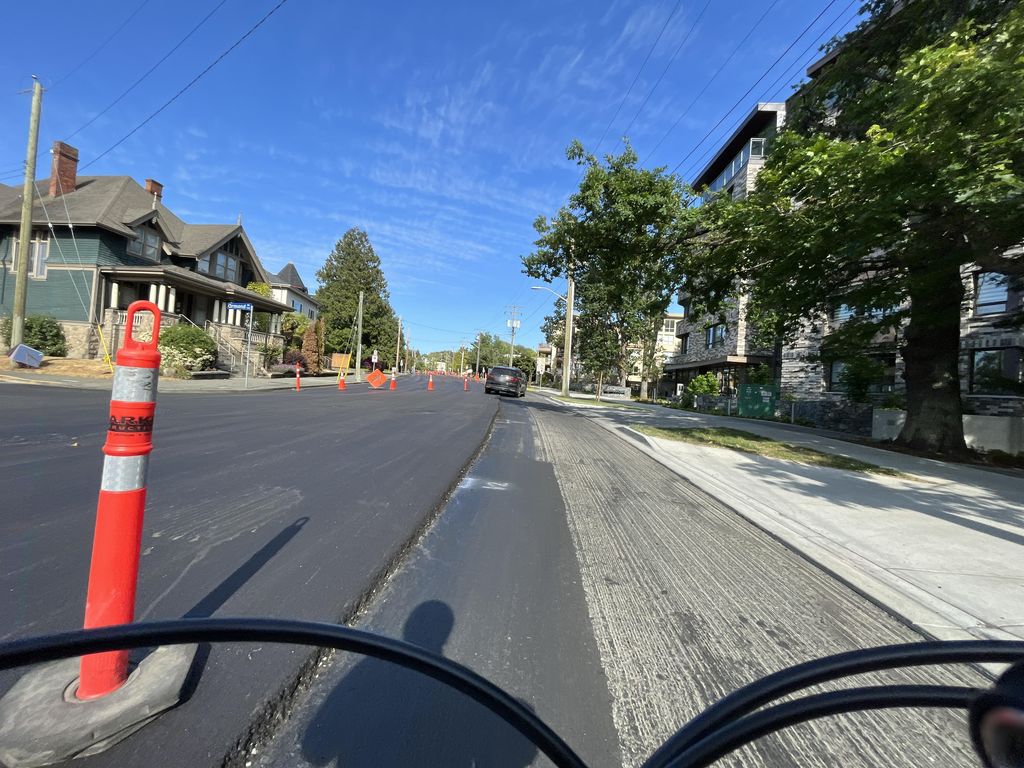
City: victoria